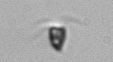
Label: Pyramimonas